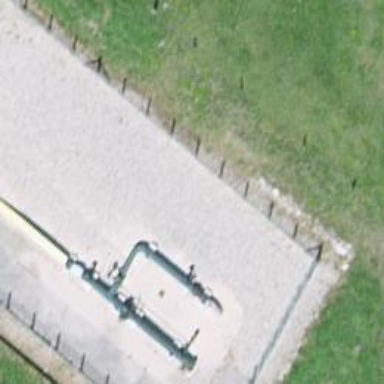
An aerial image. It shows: Pipeline structure.